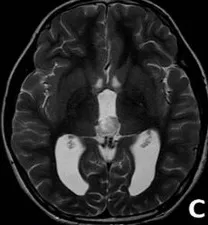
The lesion was hyper intense on T1 and T2 weighted images;. The lesion shows no post-contrast enhancement.
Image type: radiology (mri)